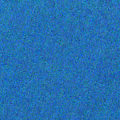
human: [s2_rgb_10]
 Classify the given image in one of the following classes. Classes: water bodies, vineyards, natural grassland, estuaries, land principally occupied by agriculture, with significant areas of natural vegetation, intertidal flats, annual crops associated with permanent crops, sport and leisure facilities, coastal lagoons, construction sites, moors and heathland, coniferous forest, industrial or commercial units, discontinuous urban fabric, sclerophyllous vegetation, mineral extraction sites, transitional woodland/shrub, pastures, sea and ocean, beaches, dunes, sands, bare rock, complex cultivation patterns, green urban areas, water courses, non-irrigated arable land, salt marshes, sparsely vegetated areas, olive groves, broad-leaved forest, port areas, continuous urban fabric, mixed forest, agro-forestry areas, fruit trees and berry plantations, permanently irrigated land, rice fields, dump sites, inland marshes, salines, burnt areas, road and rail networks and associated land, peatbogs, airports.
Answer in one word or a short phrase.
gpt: sea and ocean